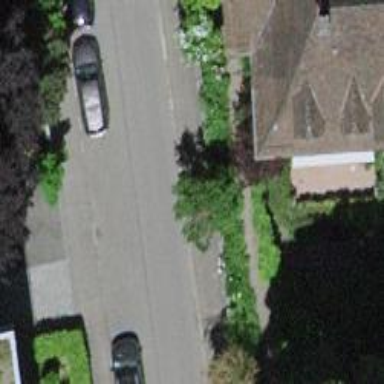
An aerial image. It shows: Residential road with asphalt surface and separate sidewalk.